Field crop: maize
Growth stage: 1
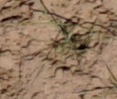
Species: lolium